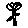
Label: flower